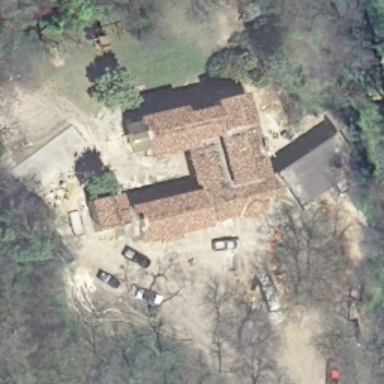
A villa with orange roofs is surrounded by trees and lawn in the sparse residential area .